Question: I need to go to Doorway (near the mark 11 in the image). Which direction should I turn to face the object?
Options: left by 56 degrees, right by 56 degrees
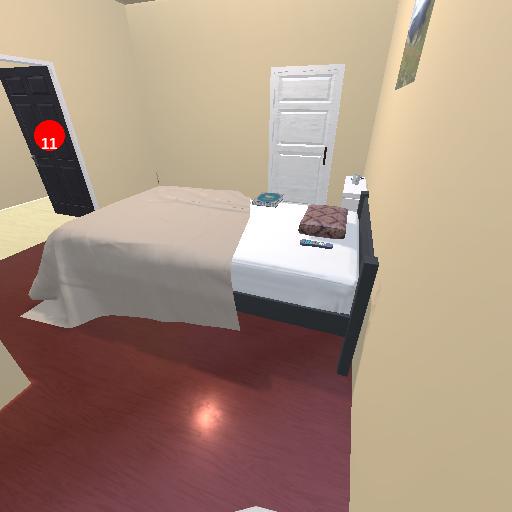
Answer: left by 56 degrees